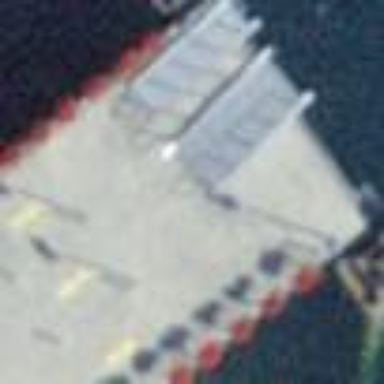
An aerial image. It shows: Concrete platform at ferry terminal with shelter. The terminal includes pier for boarding ferries.